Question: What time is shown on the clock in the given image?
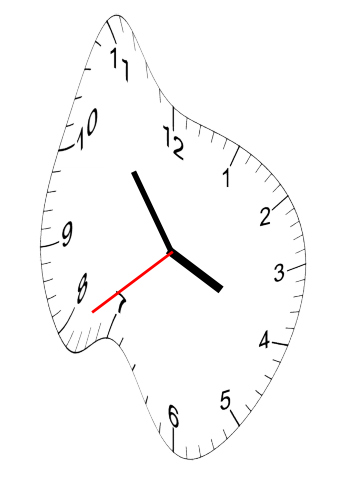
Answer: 03:53:39